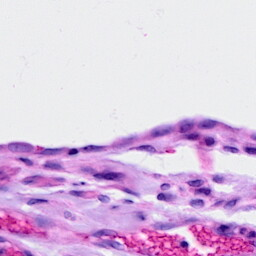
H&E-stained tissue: Ovarian